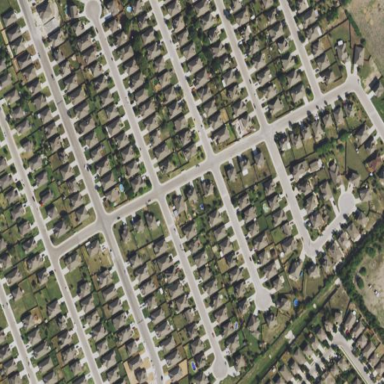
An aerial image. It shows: Residential area within subdivision.